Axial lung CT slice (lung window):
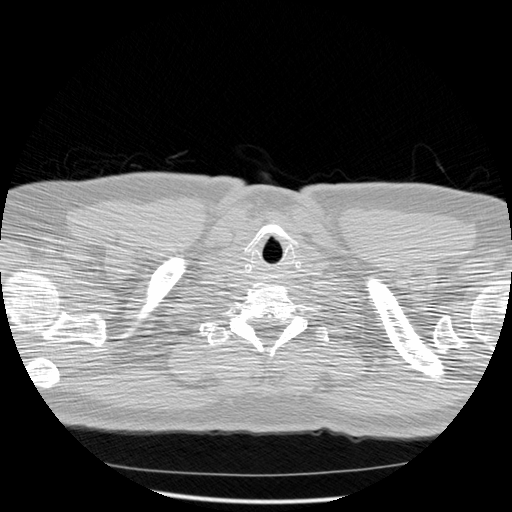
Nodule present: no